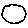
Label: moon